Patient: sex F, age 64
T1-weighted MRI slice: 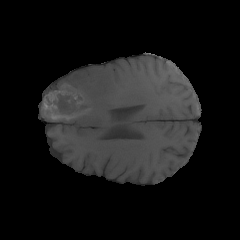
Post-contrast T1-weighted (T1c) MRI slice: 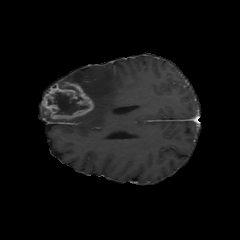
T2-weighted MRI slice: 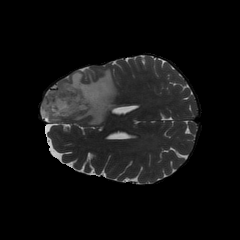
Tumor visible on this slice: yes
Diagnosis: Glioblastoma, IDH-wildtype
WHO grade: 4